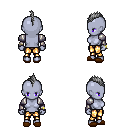
a pixel art fantasy rpg character, female body template, dark elf, purple skin, steel arm armor, gold greaves, gray mohawk hairstyle, bracelets, brown slippers, four views (front, back, left, right), 2x2 character sprite sheet, small pixel art, hard edges, no anti-aliasing